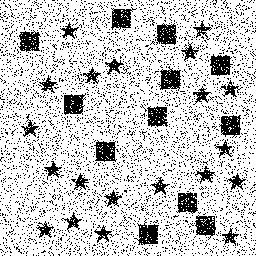
Squares: 12
Triangles: 0
Stars: 20
Total shapes: 32